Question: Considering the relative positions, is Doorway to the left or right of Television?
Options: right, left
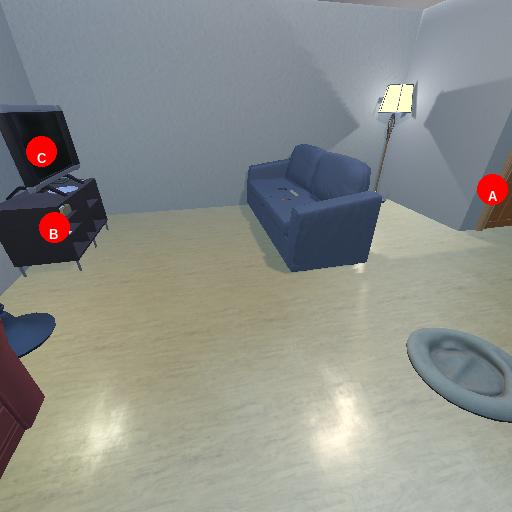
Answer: right